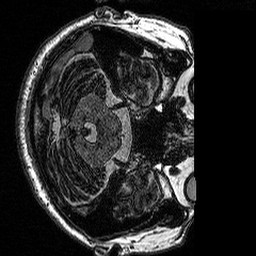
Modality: MP2RAGE
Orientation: axial
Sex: male
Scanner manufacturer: siemens
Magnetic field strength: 3 T
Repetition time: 5 s
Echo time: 0.00292 s